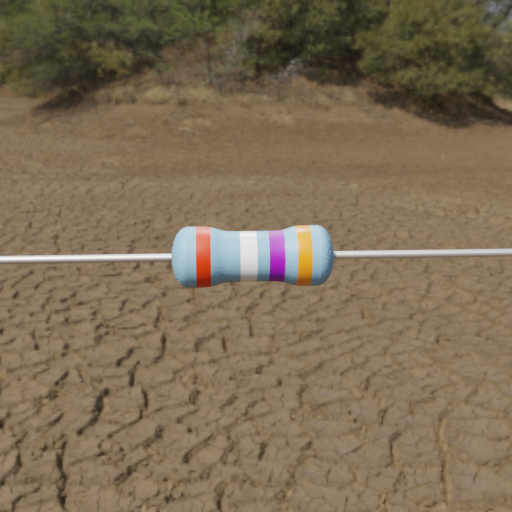
Resistor colour bands (in order): red, white, violet, orange